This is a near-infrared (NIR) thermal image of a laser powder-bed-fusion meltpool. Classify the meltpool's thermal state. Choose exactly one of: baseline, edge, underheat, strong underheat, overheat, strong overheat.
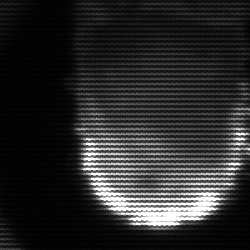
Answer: baseline